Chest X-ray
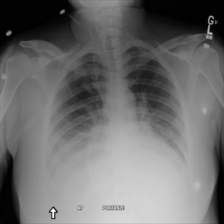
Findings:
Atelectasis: negative
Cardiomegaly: negative
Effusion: negative
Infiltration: positive
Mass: negative
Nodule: negative
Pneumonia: negative
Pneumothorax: negative
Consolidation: negative
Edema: negative
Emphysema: negative
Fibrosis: negative
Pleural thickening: negative
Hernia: negative